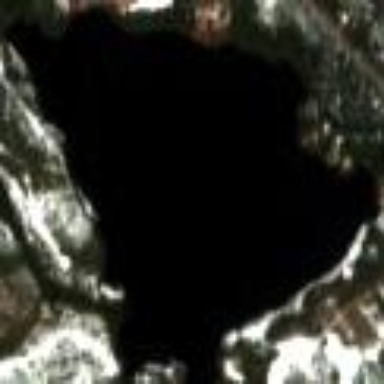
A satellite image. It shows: Serene lake.